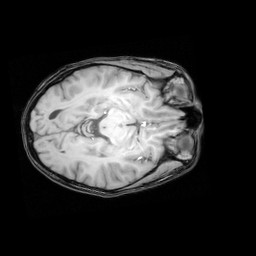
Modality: T1w
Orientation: axial
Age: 27
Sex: female
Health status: healthy
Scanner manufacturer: philips
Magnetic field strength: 3 T
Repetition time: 0.012 s
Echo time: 0.0037 s